【题型】填空题　【知识点】平面几何　【难度】medium
如图，已知在 $\odot O$ 中，$AB$ 是 $\odot O$ 直径，点 $C$ 是 $AO$ 的中点，点 $D$ 是弧 $AB$ 的中点，点 $E$ 是弧 $BD$ 上一点，$DE \perp CD$，过点 $E$ 作 $FE \perp DE$，交 $AB$ 于点 $F$，那么 $\frac{EF}{CD}$ 的值是\underline{\qquad\quad}.

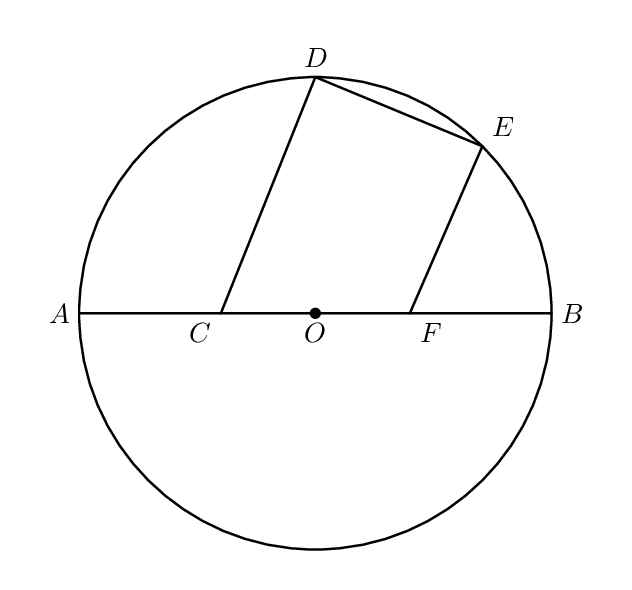
【解答】
【答案】$\frac{3}{5}$

【详解】解：连接 $OD, DF$，过 $O$ 作 $OG \perp DE$ 于 $G$，

$\because DE \perp CD, FE \perp DE$

$\therefore DC // OG // EF$，

$\therefore \angle CDO = \angle GOD, \frac{DG}{GE} = \frac{CO}{OF} = 1$，

设圆 $O$ 半径为 2，点 $C$ 是 $AO$ 的中点，

$\therefore AC = CO = 1$，

$\because$ 点 $D$ 是弧 $AB$ 的中点，$\therefore \angle COD = 90^\circ$，

$\therefore DF = CD = \sqrt{OC^2 + OD^2} = \sqrt{5}$，

$\because \angle CDO = \angle GOD, \angle COD = \angle DGO$

$\therefore \triangle COD \cong \triangle DGO$，

$\therefore \frac{CD}{DO} = \frac{CO}{DG}$，即 $\frac{\sqrt{5}}{2} = \frac{1}{DG}$，

$\therefore DG = \frac{2\sqrt{5}}{5}$

$\therefore DE = DG + GE = \frac{4\sqrt{5}}{5}$，

$\therefore EF = \sqrt{DF^2 - DE^2} = \frac{3\sqrt{5}}{5}$

$\therefore \frac{EF}{CD} = \frac{\frac{3\sqrt{5}}{5}}{\sqrt{5}} = \frac{3}{5}$

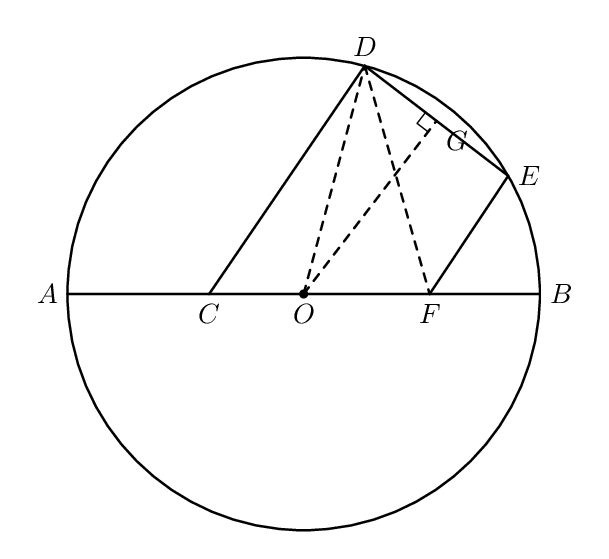